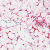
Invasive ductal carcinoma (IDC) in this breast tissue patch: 0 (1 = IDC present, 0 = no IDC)